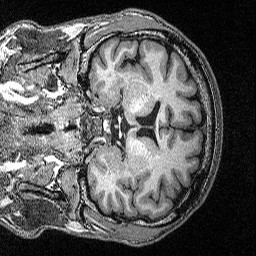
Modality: T1w
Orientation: coronal
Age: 33
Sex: male
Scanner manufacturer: siemens
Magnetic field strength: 3 T
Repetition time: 2.53 s
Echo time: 0.00342 s